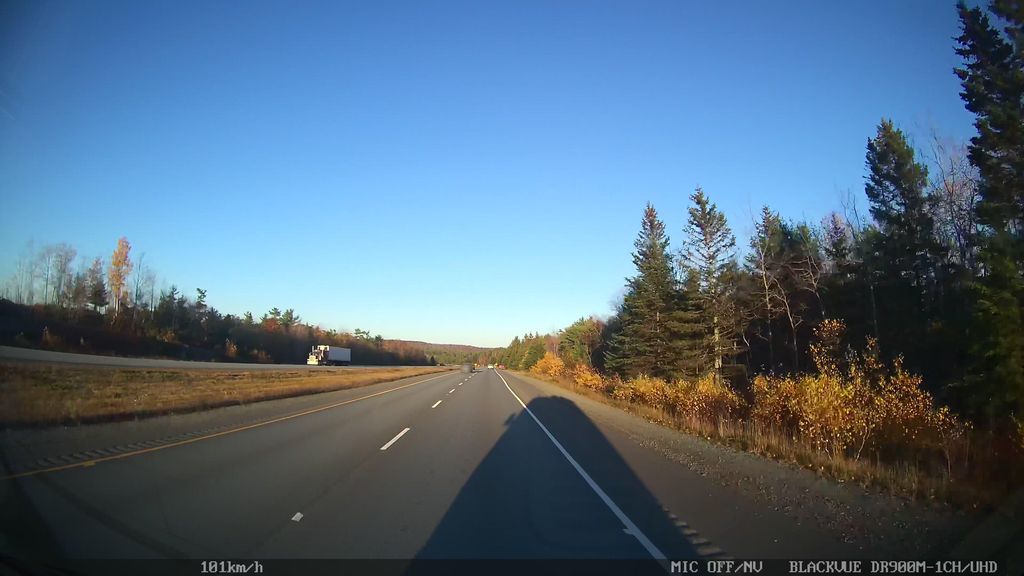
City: halifax